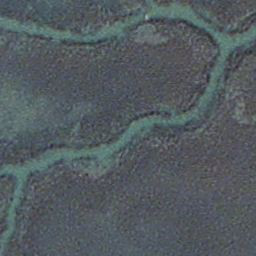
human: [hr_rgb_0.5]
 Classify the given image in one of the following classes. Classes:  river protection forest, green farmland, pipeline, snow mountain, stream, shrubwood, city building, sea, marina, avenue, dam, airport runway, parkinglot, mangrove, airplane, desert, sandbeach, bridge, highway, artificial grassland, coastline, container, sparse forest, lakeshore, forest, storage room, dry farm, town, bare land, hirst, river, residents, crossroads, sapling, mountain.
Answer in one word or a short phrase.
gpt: stream